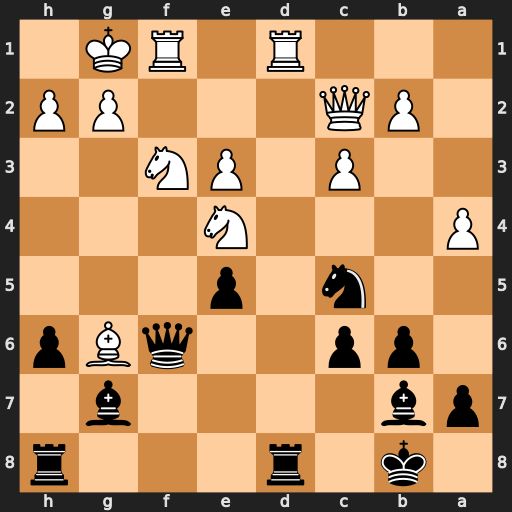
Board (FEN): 1k1r3r/pb4b1/1pp2qBp/2n1p3/P3N3/2P1PN2/1PQ3PP/3R1RK1
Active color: b
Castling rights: -
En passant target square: -
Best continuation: Qxg6 Rxd8+ Rxd8